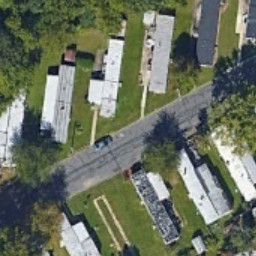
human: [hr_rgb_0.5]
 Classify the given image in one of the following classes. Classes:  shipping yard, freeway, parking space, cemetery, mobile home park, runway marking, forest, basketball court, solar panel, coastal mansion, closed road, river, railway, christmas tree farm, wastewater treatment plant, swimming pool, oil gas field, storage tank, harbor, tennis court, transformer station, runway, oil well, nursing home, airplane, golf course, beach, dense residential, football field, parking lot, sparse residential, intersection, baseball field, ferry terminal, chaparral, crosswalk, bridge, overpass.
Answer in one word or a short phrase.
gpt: mobile home park